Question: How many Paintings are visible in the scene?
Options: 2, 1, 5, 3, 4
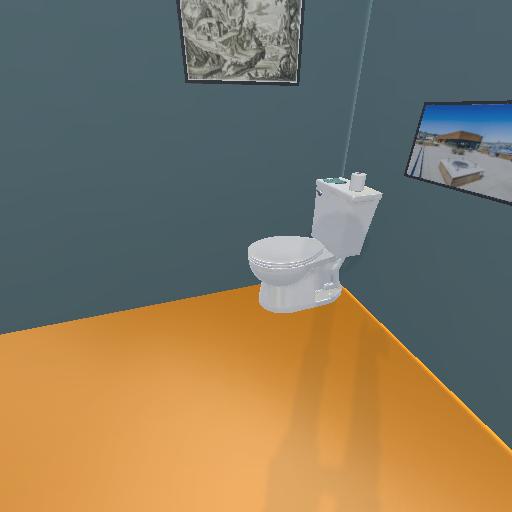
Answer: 2